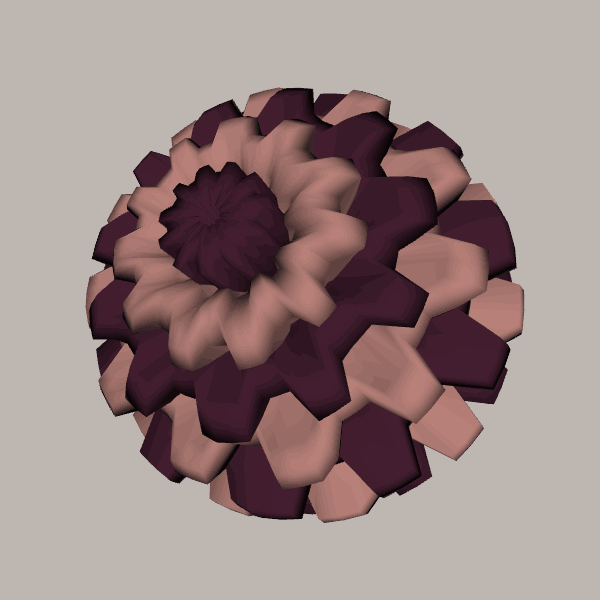
Background: light